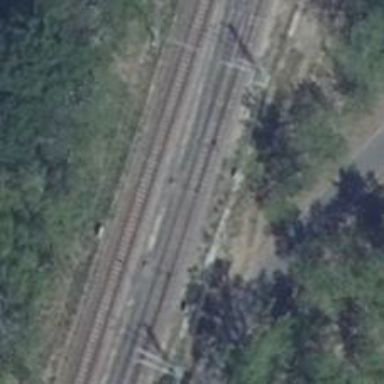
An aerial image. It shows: Railway switch.